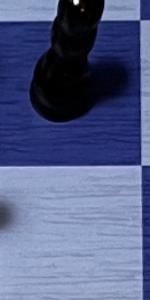
Label: Empty